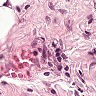
Metastatic tissue present: no